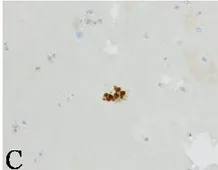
Cytological examination of pleural fluid in the patient. Progesterone receptor with immunohistochemical staining (conventional smear, x400).
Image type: pathology (immunostaining)